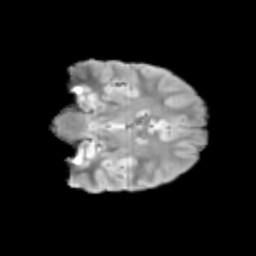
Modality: T2w
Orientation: coronal
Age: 10
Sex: female
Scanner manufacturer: siemens
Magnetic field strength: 3 T
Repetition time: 3.8 s
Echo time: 0.07 s